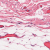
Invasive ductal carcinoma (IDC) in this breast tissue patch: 0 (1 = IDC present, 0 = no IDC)